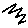
Label: zigzag